Field crop: maize
Growth stage: 1
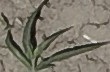
Species: sorghum